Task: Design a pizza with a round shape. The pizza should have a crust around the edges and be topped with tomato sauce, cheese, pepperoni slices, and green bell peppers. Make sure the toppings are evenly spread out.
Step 602:
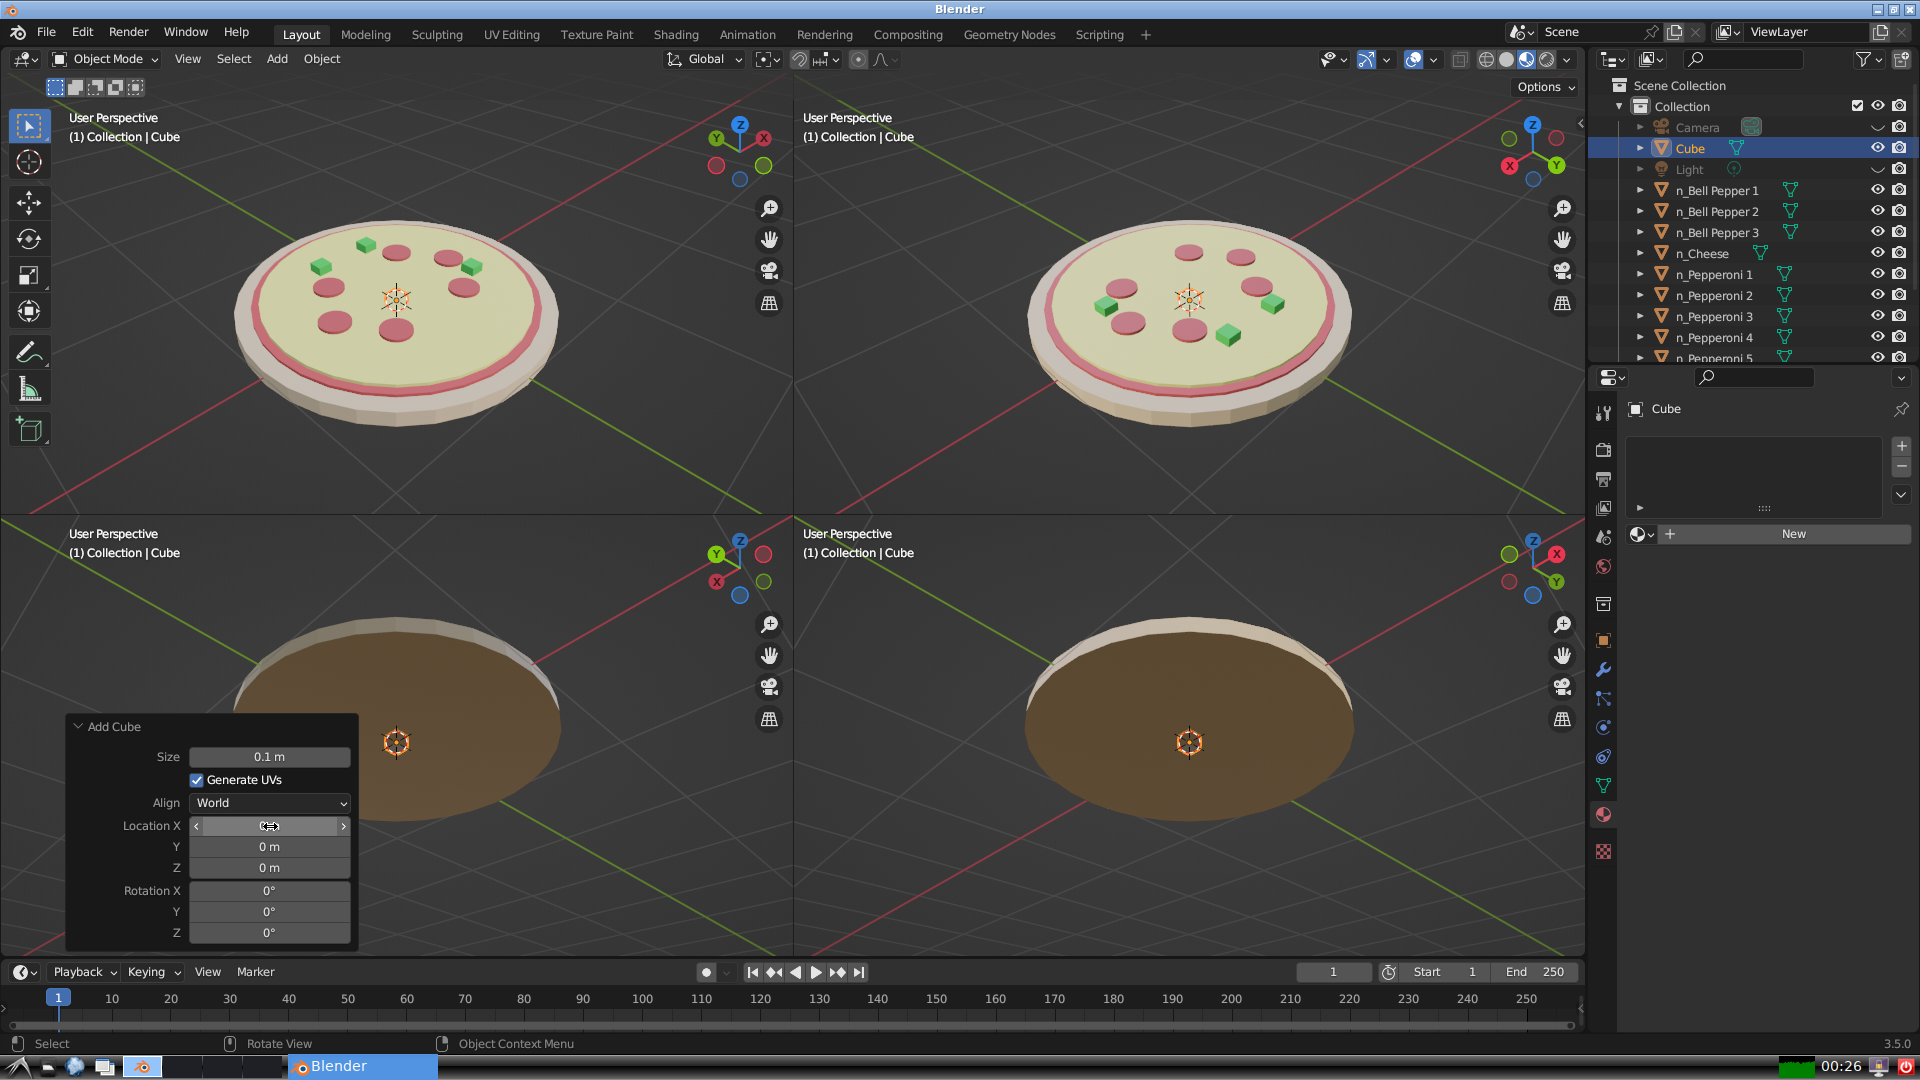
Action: click: no